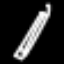
Label: pencil